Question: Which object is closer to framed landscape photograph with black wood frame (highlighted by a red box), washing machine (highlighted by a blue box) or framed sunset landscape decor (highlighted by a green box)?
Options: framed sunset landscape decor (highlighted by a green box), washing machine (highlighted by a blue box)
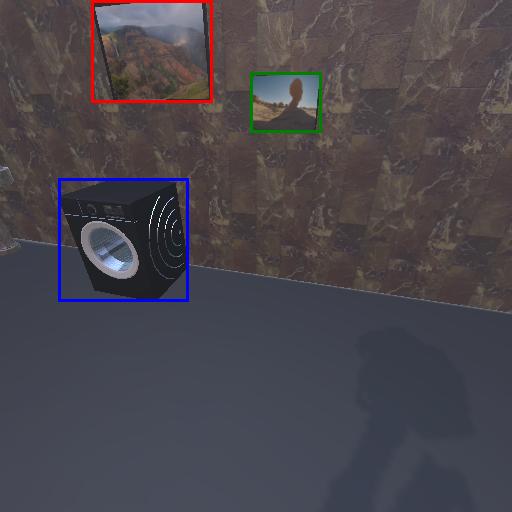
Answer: framed sunset landscape decor (highlighted by a green box)